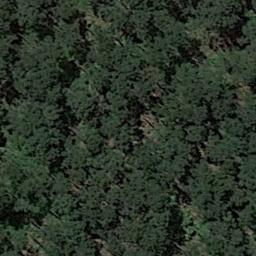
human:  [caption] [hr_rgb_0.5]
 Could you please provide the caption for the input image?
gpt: The forest is on the bare land .

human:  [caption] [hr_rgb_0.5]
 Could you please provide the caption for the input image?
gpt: The forest has a lot of evenly distributed green trees .

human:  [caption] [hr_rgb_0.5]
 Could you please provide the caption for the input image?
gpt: Many green trees are in a forest .

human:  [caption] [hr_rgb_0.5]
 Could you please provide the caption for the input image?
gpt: Whole ground is covered with vegetation .

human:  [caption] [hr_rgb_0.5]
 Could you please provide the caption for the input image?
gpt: A dense forest with many green trees .